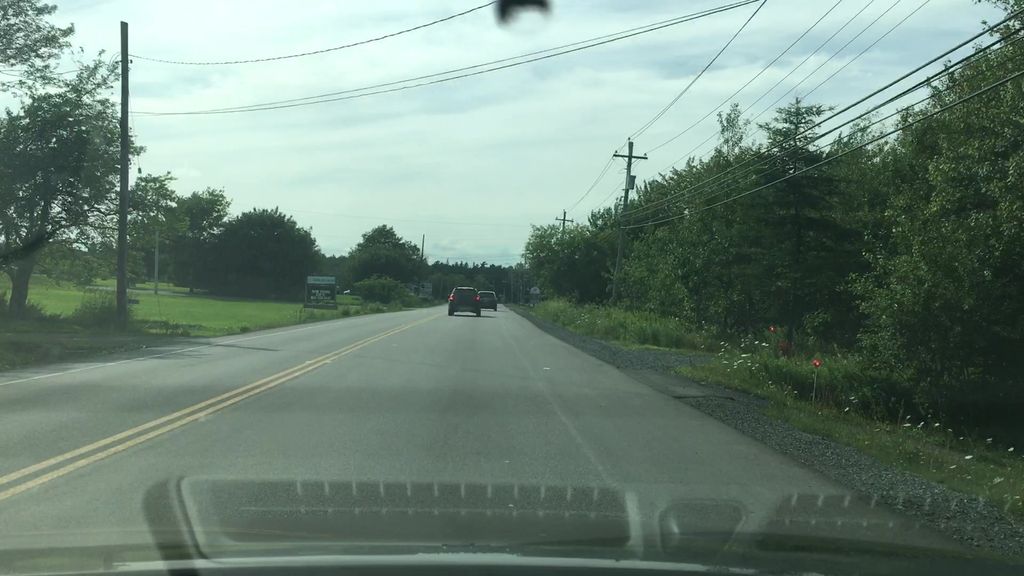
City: halifax